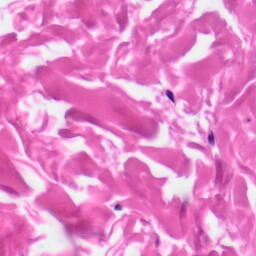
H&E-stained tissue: Skin